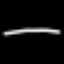
Label: line